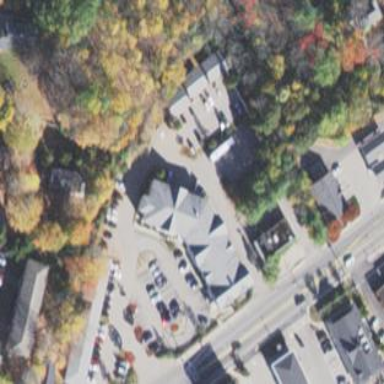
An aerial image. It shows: Hotel building.